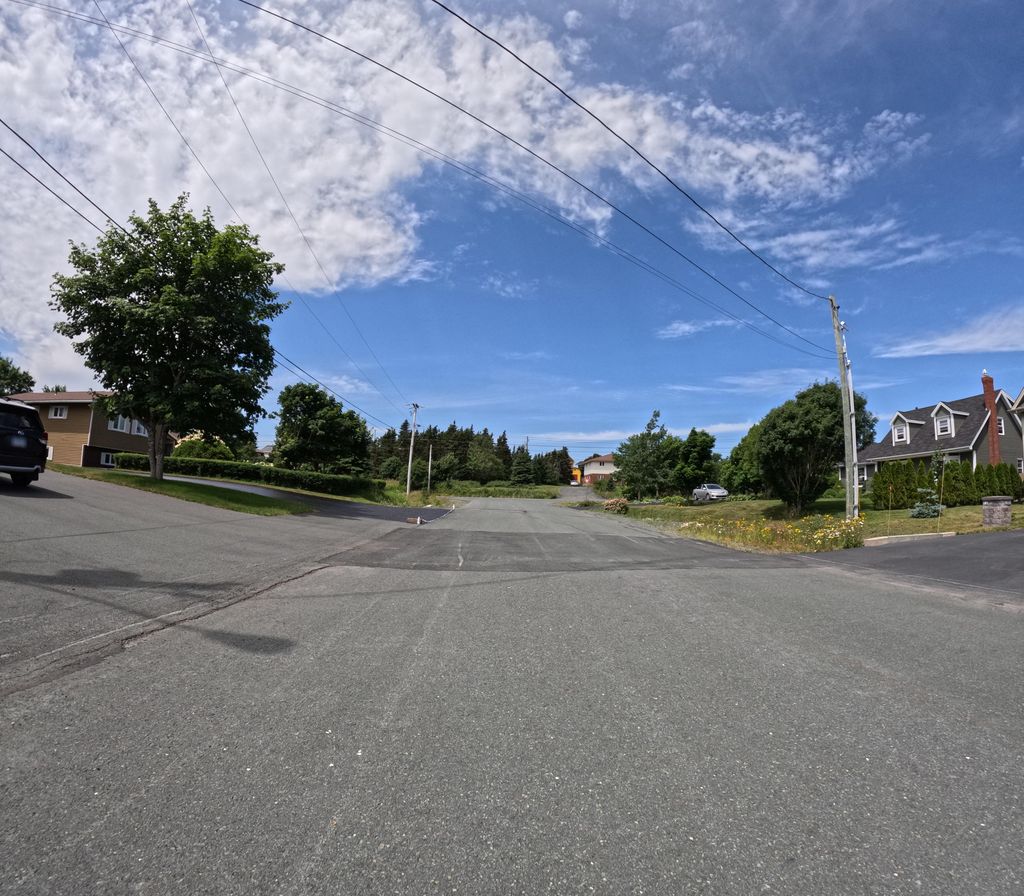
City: st_johns